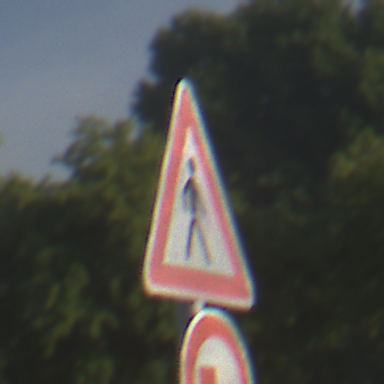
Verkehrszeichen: FussgaengerLinks
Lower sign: UeberholverbotKraftfahrzeuge
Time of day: SunriseSunset
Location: Outdoor (Suburban)
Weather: PartlyCloudy
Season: NotSpecified
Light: Natural